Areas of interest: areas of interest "Park Square"
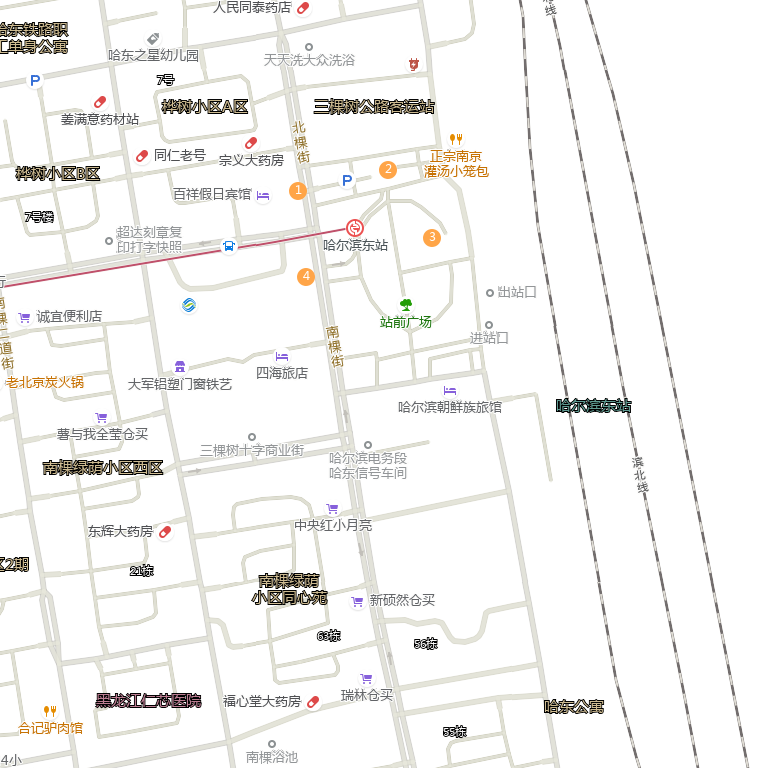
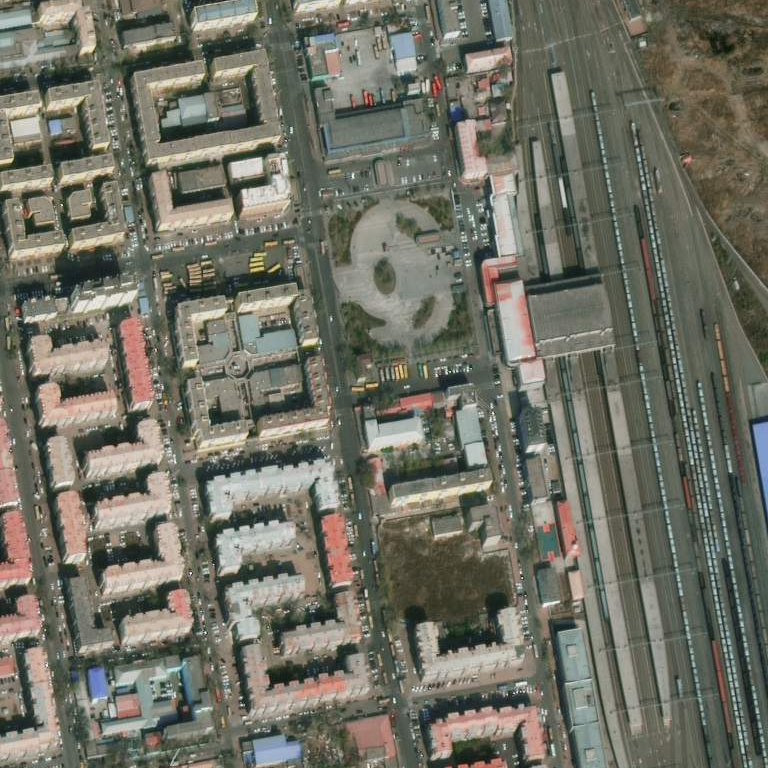